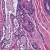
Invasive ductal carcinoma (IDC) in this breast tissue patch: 0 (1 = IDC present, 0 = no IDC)